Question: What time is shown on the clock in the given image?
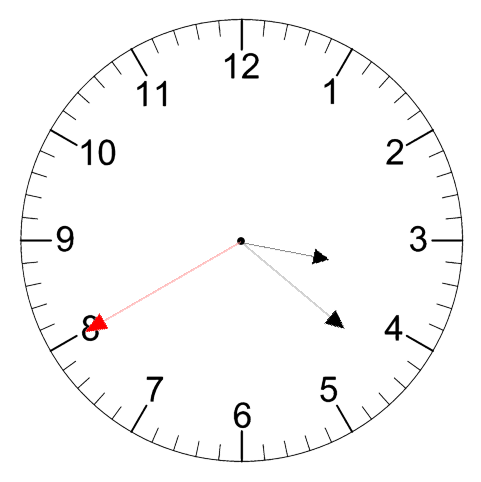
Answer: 03:21:40